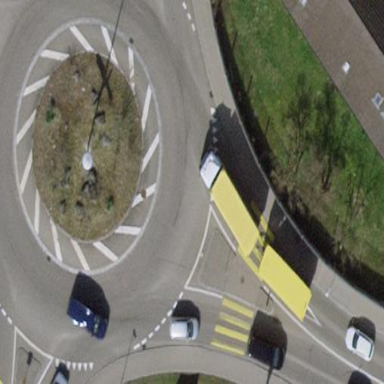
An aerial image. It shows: Concrete roundabout on primary highway.